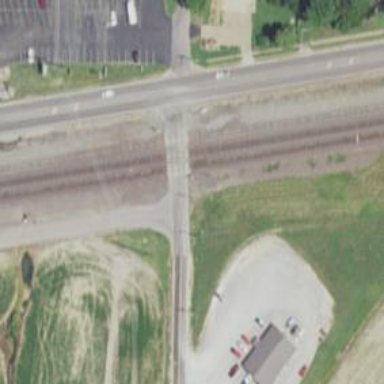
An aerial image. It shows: Railway level crossing.